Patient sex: M
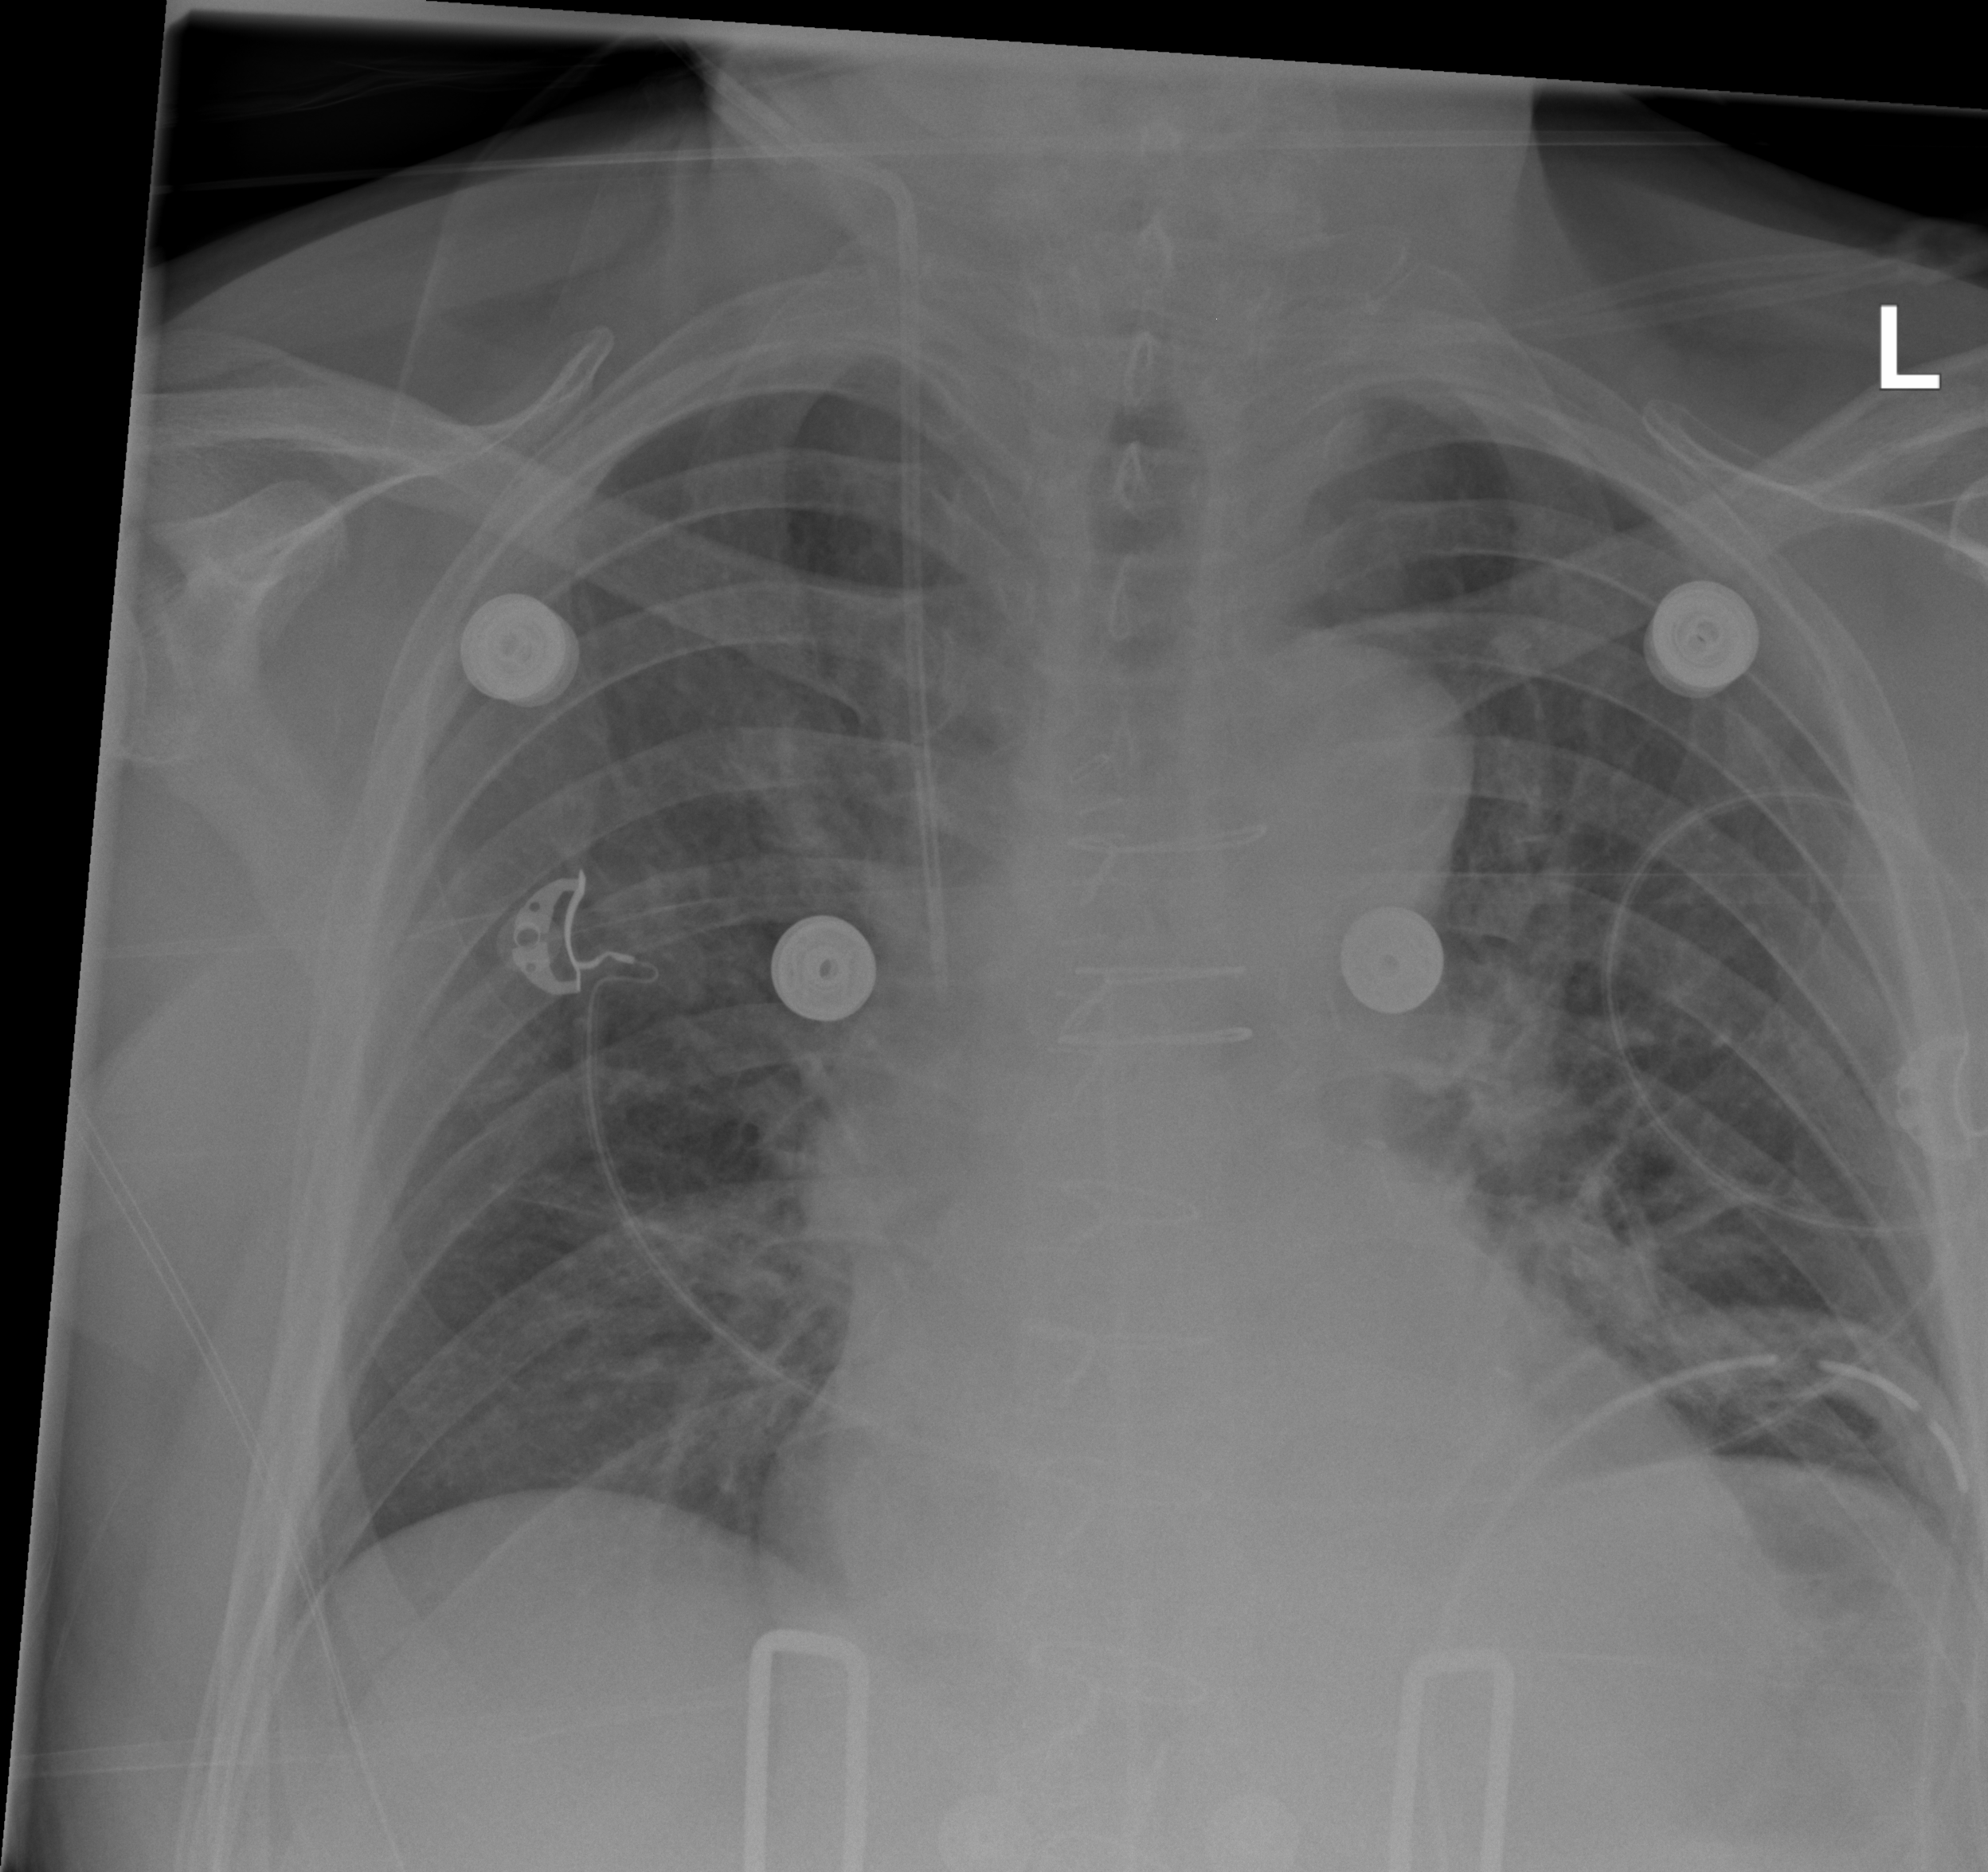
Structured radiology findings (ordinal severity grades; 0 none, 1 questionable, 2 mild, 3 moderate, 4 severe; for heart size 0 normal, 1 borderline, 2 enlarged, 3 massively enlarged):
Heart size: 0
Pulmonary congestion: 0
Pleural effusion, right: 0
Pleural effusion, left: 0
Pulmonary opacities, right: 0
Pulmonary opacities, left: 0
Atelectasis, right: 0
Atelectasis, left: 2